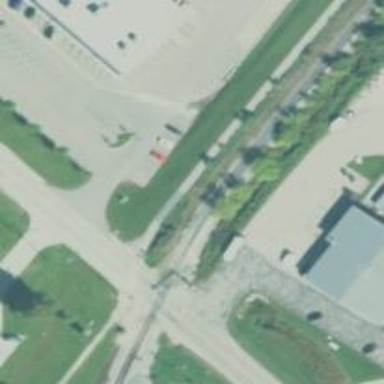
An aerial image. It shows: Rail spur service.